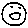
Label: smiley face